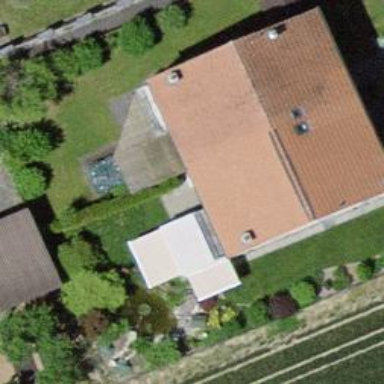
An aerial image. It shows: Terrace building with gabled roof made of roof tiles.